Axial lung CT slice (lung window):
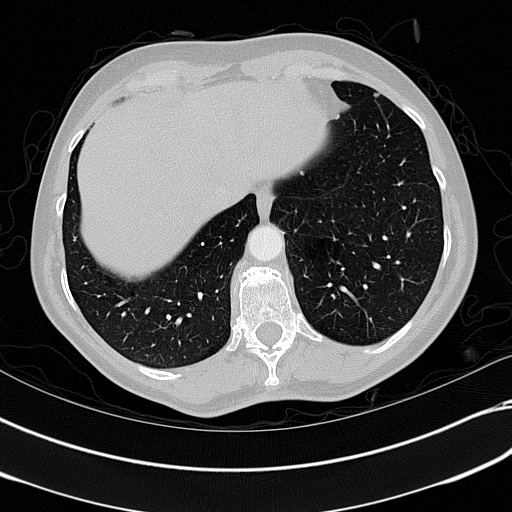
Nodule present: yes
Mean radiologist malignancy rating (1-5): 2